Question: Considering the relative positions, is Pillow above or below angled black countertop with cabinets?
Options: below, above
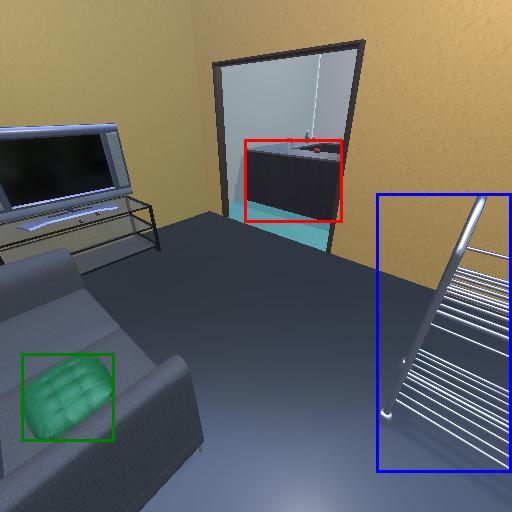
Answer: below